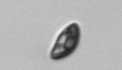
Label: Cryptophyta